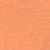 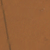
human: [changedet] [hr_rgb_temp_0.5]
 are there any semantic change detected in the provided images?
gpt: A narrow road appears in the desert.